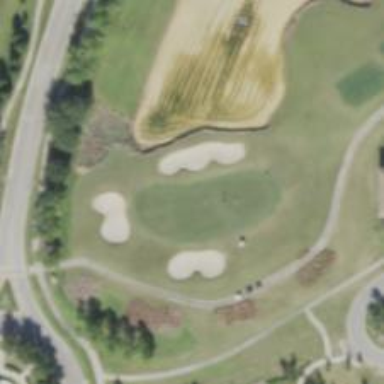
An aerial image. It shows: View of golf hole.